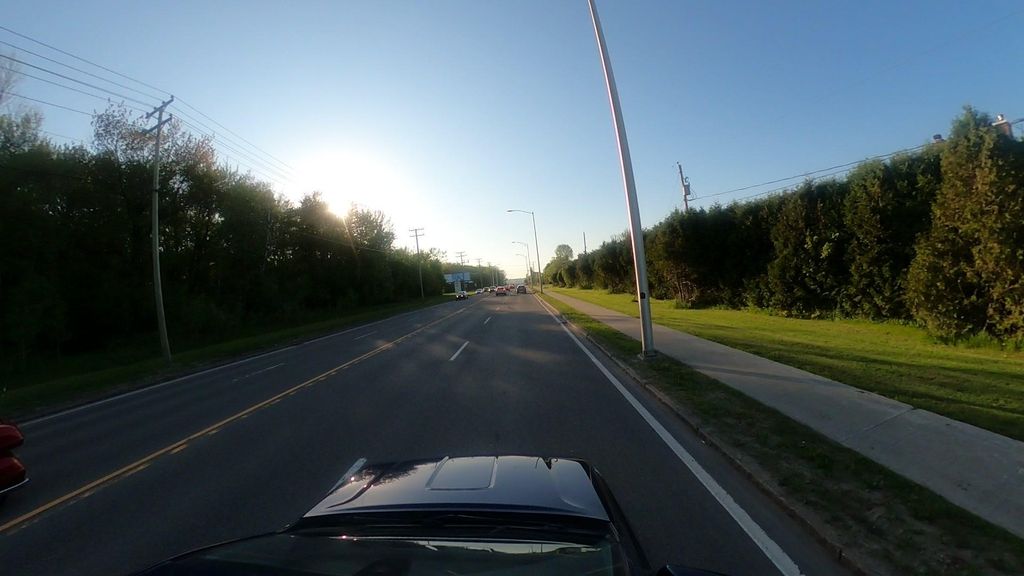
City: quebec_city